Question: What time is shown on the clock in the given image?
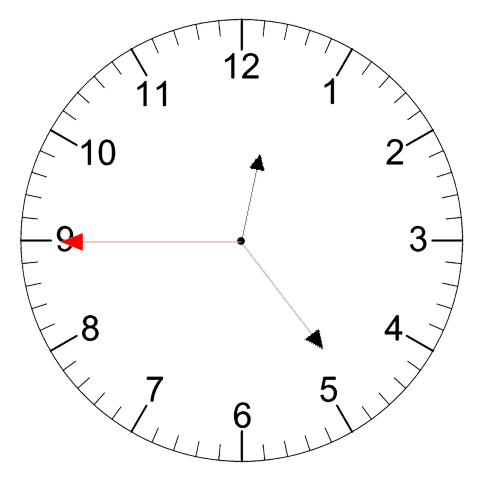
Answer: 12:23:45